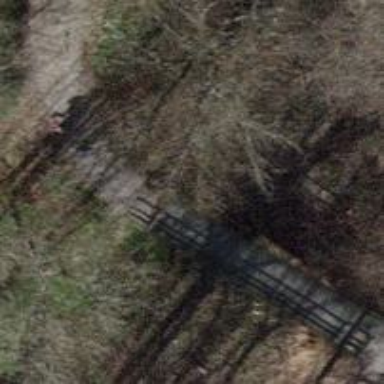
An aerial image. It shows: Footway bridge.